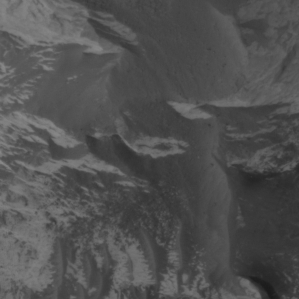
Label: non_frost